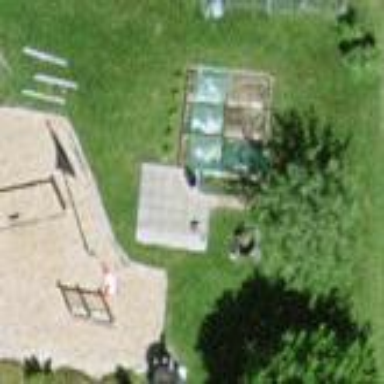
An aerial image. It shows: Playground area for leisure land.